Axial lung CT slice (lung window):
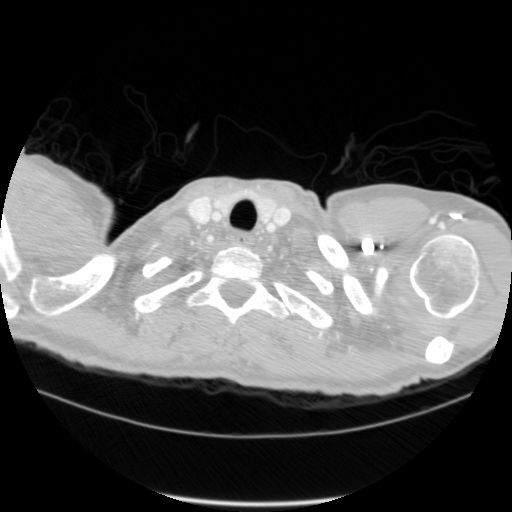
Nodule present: no